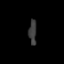
Tissue: lung
Cell type: Endothelial cells
Senescence score: 0.2244
Nuclear area (px): 189
Mean DAPI intensity: 57.296